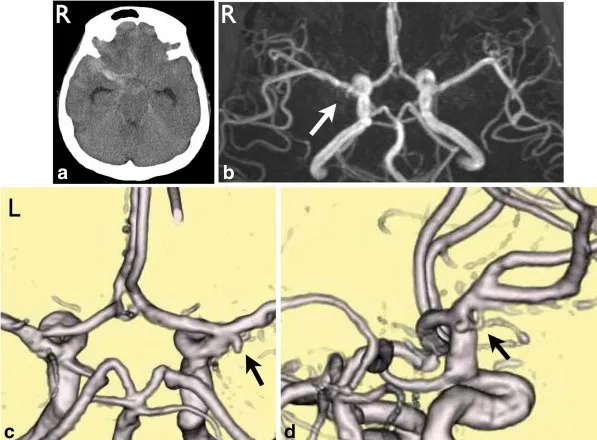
Pre-operative images. (a) Plain computed tomography shows subarachnoid hemorrhage in the right Sylvian fissure. (b) Maximum intensity projection image of magnetic resonance angiography suggests the presence of a ruptured aneurysm at the right proximal M1 portion (arrow). (c) Volume rendering image of magnetic resonance angiography shows the aneurysm arising at the fenestration of M1 (arrow). (d) Different angle of the volume rendering image shows the anatomical relationship between the fenestration and the aneurysm (arrow). R, Right side; L, Left side.
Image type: radiology (ct)